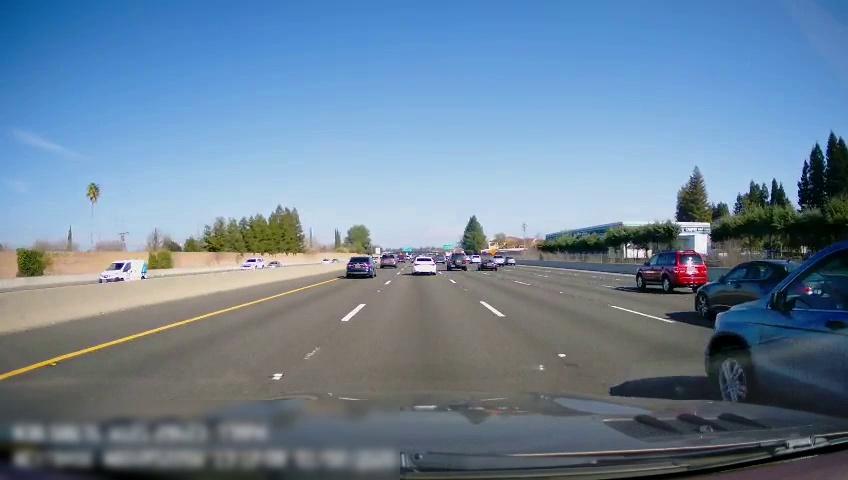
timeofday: Day
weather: Sunny
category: Drivable Space
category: Vehicles | Van
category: Vehicles | Car
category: Vehicles | SUV
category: Drivable Space
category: Vehicles | SUV
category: Vehicles | Car
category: Vehicles | SUV
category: Vehicles | Car
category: Vehicles | SUV
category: Vehicles | SUV
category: Vehicles | Car
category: Vehicles | SUV
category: Vehicles | SUV
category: Vehicles | Car
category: Vehicles | Car
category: Lanes | Alternate Lane
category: Lanes | Alternate Lane
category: Lanes | Alternate Lane
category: Lanes | Current Lane
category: Lanes | Current Lane
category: Lanes | Alternate Lane